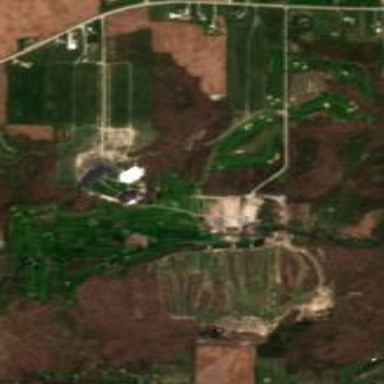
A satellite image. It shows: Golf course surrounded by greenery.